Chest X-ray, AP view. Patient: 57 years old, sex F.
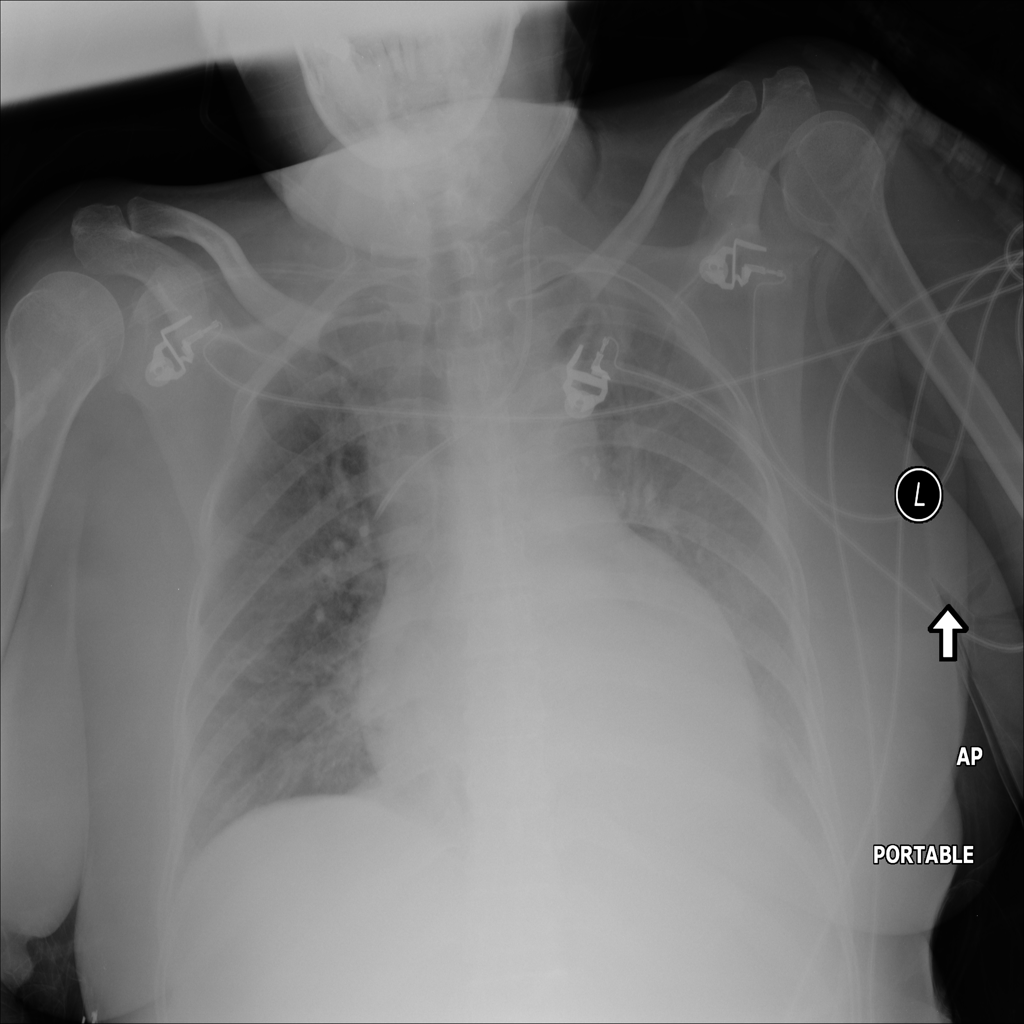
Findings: Atelectasis, Effusion, Infiltration